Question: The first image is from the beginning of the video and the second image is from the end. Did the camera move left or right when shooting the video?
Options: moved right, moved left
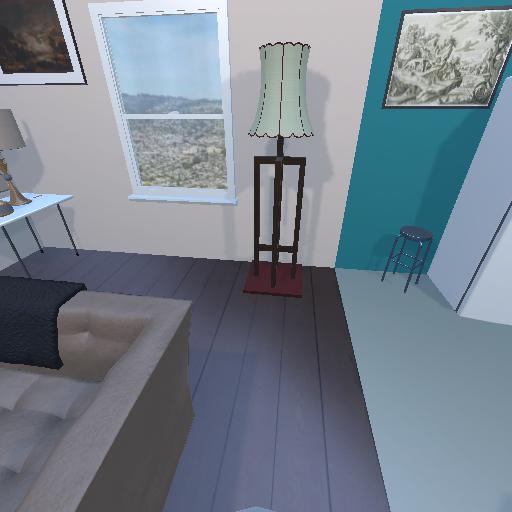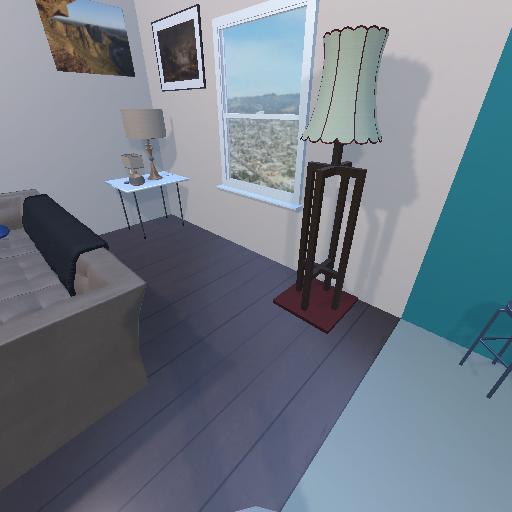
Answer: moved right